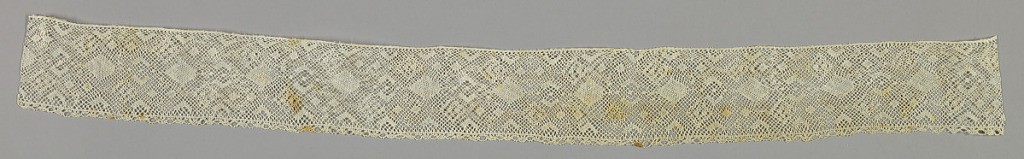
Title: Edging
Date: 19th century
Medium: linen Technique: bobbin lace
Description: Provincial style lace or early student work.